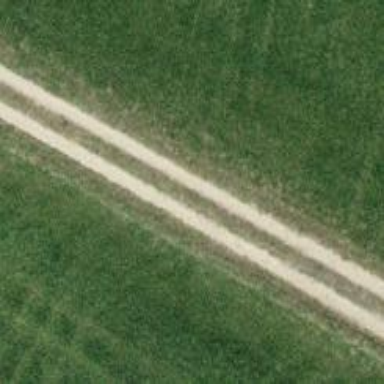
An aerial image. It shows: Track with grade 3 surface.